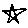
Label: star